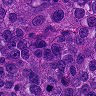
Metastatic tissue present: yes